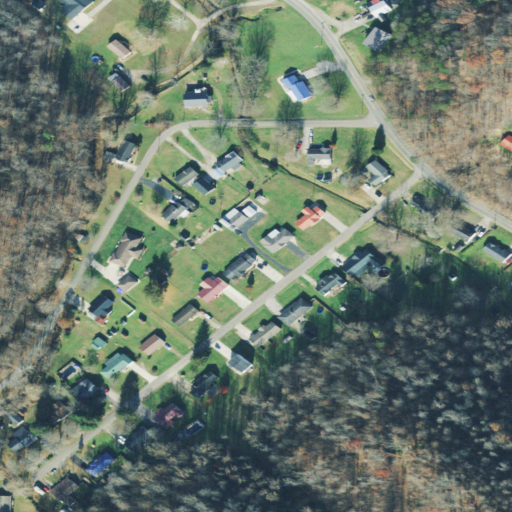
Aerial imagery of valley in Ohio named Schuler Hollow containing deciduous forest, low intensity development, pasture, open development, mixed forest, and medium intensity development